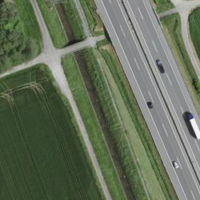
EUNIS habitat code: 57
Species observed at this site:
Cygnus olor